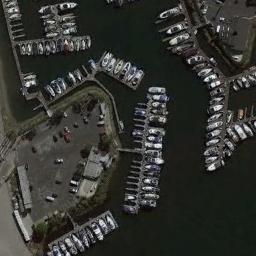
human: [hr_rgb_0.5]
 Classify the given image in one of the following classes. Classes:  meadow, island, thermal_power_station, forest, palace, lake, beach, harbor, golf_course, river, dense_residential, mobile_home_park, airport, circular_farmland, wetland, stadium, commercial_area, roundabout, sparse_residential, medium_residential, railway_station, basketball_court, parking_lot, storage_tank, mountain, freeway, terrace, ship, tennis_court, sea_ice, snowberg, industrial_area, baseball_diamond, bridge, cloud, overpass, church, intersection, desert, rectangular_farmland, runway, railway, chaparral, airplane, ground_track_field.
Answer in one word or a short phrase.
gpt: harbor